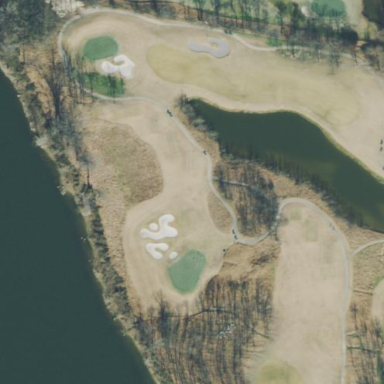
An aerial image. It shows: Area of rough grass used for golf.